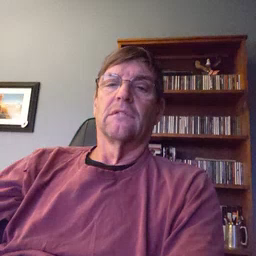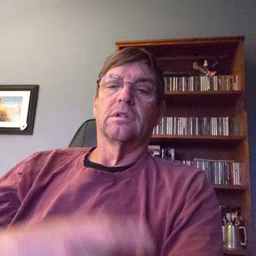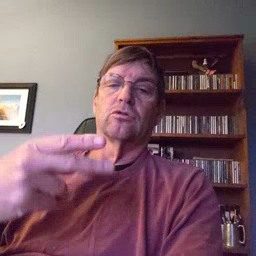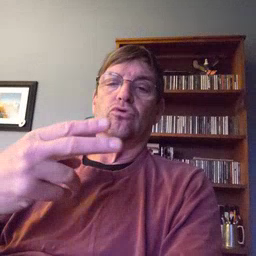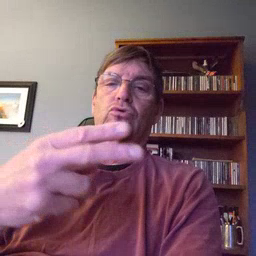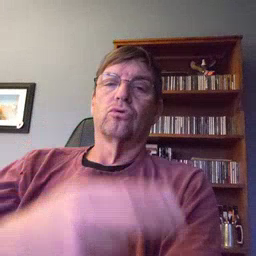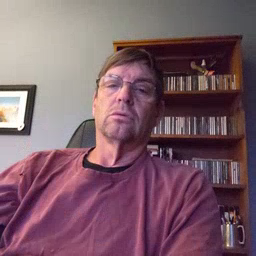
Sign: scissors